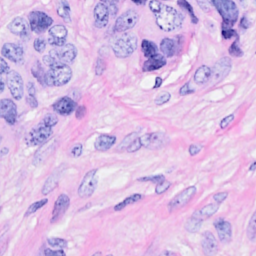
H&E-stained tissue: Breast